Question: i found this kinda styled 'anchor name' in this website <URL>
can anyone know how to do this? What is that called?

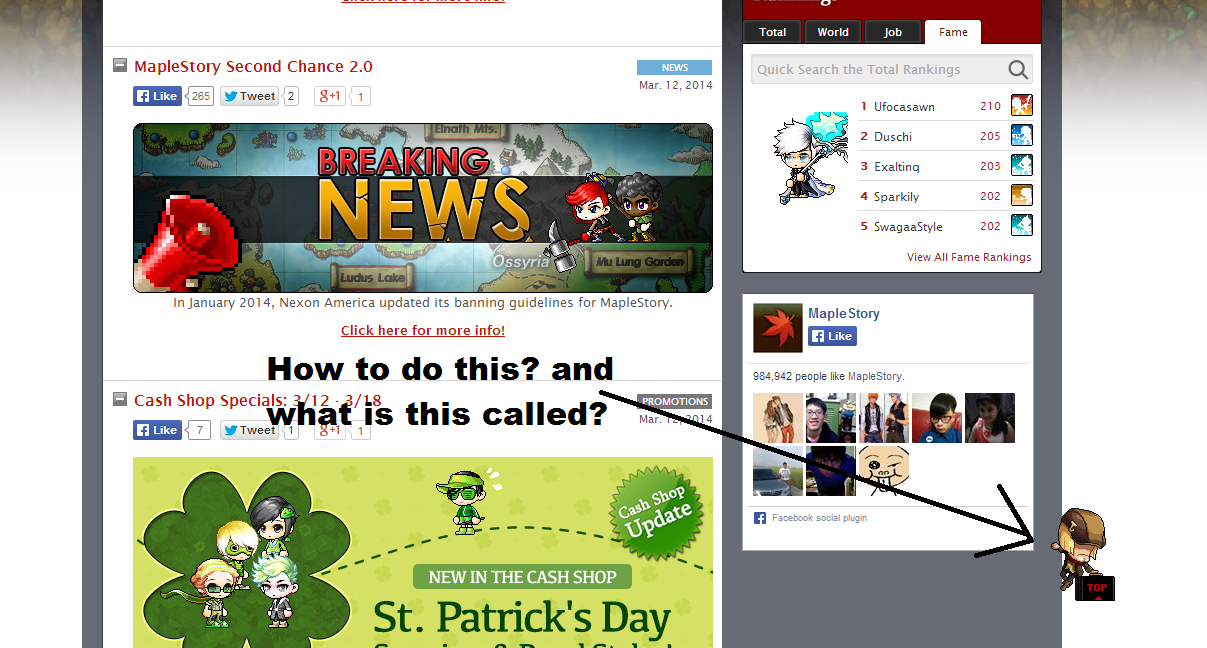
Answer: This is a sample code, try like this
'''
<div id="mydiv"></div>
<a href="#" id="backtotop" ></a>
<div id="mydiv1"></div>
'''
'''
$(window).scroll(function(){
$('#backtotop').stop().animate({ top: $(window).scrollTop()+100 }, 500);
});
'''
'''
#mydiv
{
background-color:red;
height:1000px;
width:300px;
}
#backtotop {
z-index: 81;
position: absolute;
left: 300px;
width: 64px;
height: 93px;
background: url(http://nxcache.nexon.net/maplestory/img/bg/bg-backtotop.png) 0 0 no-repeat;
}
'''
and here is the demo,
<URL>